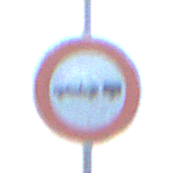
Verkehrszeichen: VerbotPersonenkraftwagenMitAnhaenger
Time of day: SunriseSunset
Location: Outdoor (Nature)
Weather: PartlyCloudy
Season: NotSpecified
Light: Natural